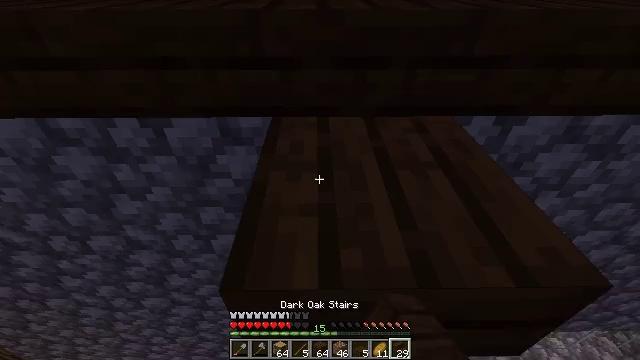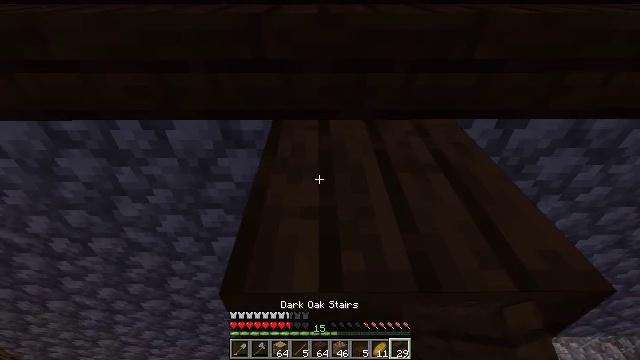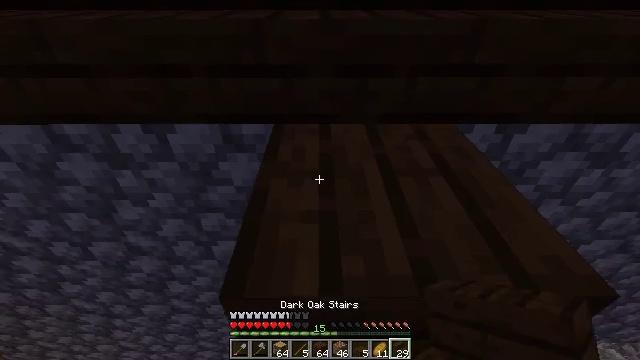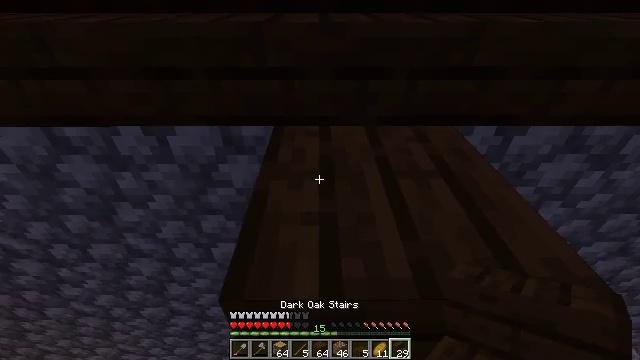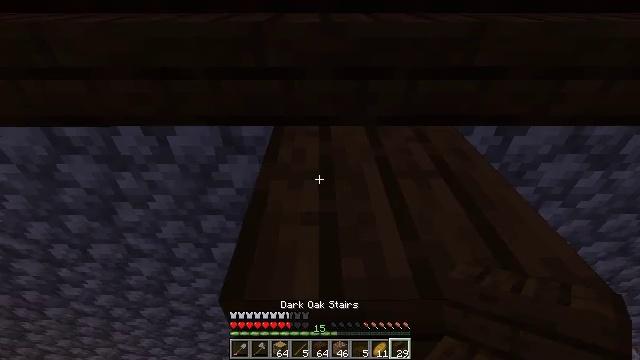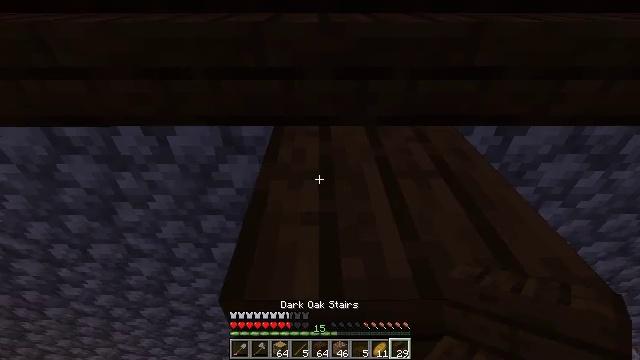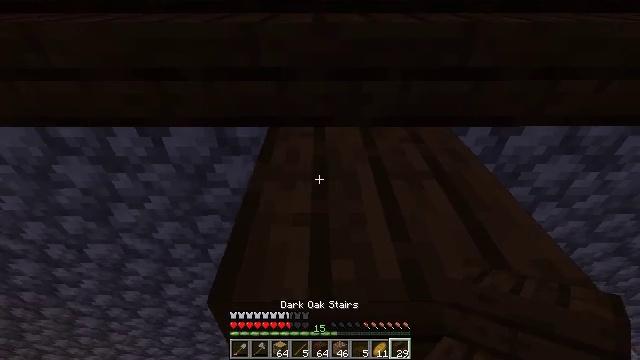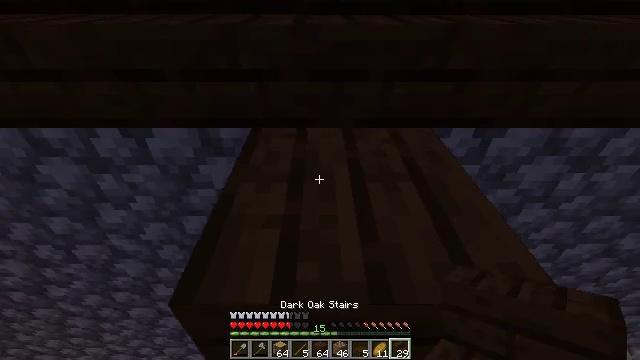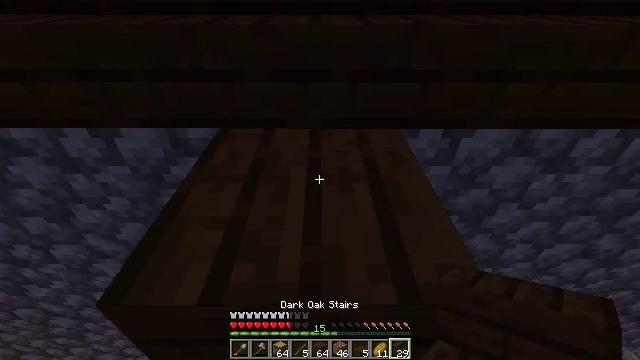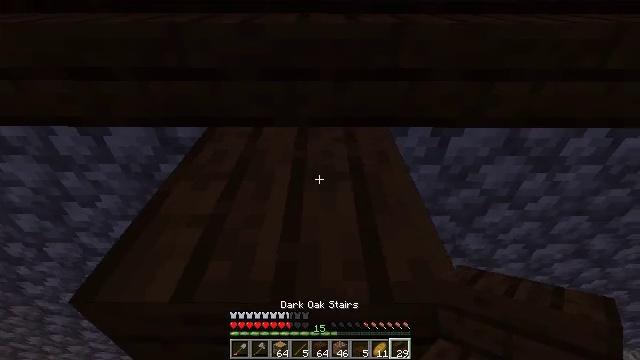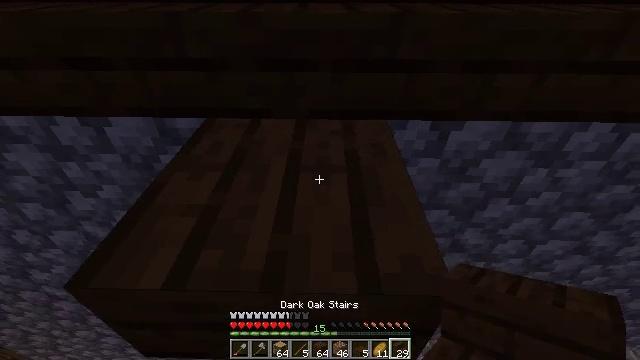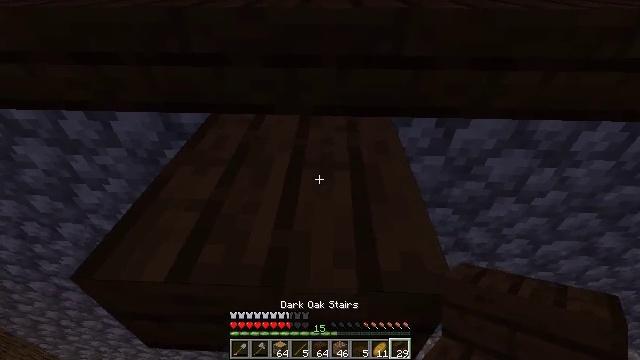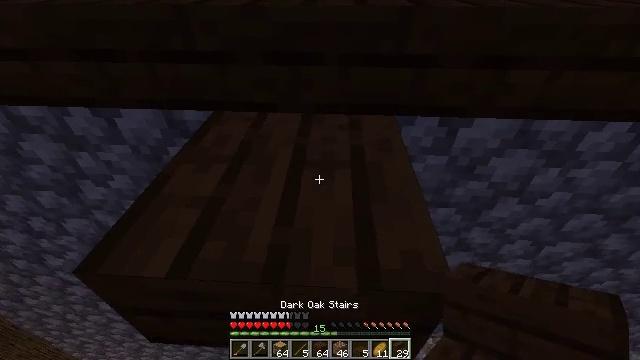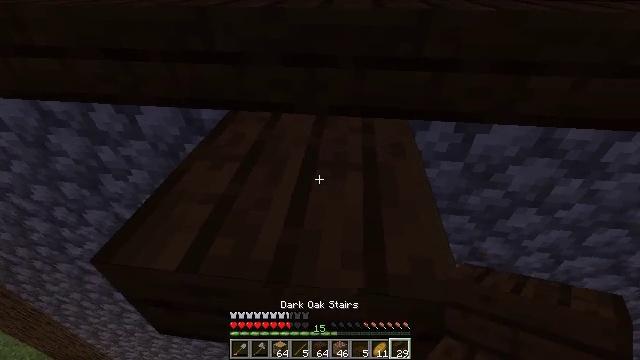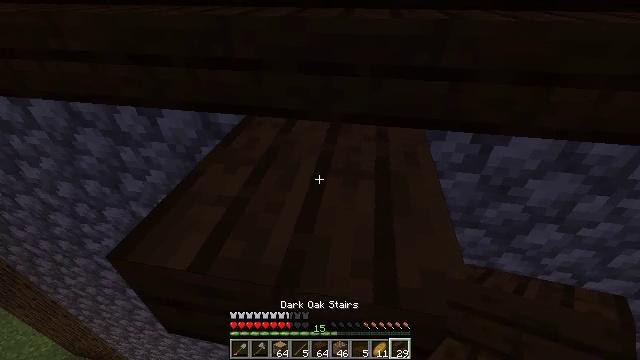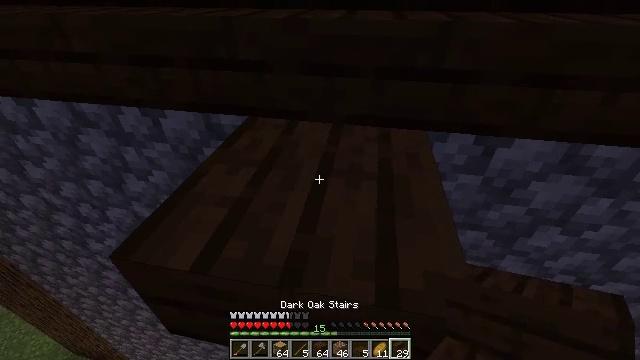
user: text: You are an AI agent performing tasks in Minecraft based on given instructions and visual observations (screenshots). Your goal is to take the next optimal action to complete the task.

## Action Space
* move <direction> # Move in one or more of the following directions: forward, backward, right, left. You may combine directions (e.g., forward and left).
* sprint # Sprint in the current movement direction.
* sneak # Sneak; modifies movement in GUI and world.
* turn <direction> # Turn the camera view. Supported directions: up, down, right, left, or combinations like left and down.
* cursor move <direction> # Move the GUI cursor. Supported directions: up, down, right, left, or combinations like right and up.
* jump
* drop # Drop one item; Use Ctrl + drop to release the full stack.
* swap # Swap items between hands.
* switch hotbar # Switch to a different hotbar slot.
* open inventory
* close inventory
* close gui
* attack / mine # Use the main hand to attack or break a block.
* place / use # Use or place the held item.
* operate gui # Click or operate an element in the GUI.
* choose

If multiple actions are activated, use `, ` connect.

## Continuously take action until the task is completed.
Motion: motion action
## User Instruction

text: Attack the dark oak stairs to gather the materials.
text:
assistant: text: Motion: no_op
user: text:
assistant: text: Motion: no_op
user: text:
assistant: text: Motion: no_op
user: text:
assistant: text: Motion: no_op
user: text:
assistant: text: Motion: no_op
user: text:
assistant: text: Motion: move right
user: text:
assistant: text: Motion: move right
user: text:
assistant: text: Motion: no_op
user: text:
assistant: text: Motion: no_op
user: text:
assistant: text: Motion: turn left and down
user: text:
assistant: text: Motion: turn left
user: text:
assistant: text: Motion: no_op
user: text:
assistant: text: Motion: turn left
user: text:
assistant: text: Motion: turn left and up
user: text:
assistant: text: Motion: no_op
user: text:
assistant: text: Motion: no_op
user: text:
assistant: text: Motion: no_op
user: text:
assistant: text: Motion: no_op
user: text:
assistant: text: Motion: no_op
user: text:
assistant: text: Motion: turn right, switch to hotbar 1
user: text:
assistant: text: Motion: switch to hotbar 1
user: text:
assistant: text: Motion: switch to hotbar 1
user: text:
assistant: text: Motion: attack / mine
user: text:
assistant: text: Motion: attack / mine
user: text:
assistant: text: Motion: attack / mine
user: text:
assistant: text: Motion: attack / mine
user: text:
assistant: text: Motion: attack / mine
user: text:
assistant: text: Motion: attack / mine
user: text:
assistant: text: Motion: attack / mine
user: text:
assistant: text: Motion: attack / mine